Question: Im trying to figure out the problem with the PHP code for submit form, im doing for my friend. It is sending the emails through, but the problem is that the receiver gets a very odd email address. I am attaching an image to have a closer look.
My PHP code is:
'''
<?php
$error = false;
$sent = false;
if(isset($_Post['name'])) {
if(empty($_Post['name']) || empty($_Post['email']) || empty($_Post['comments'])) {
$error = true;
} else {
$to = "linardsberzins@gmail.com";
$name = trim($_Post['name']);
$email = trim($_Post['email']);
$comments = trim($_Post['comments']);
$subject = "Contact Form";
$messages = "Name: $name
Email: $email
Comments: $comments";
$headers = 'MIME-Version: 1.0' . "
";
$headers .= 'Content-type: text/html; charset=iso-8859-1' . "
";
$headers .= "From:" . $name . "
";
$mailsent = mail($to, $subject, $messages, $headers);
if($mailsent) {
$sent = true;
}
}
}
?>
'''
Many thanks
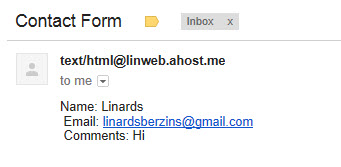
Answer: It should be like this 'Sender <HIS@EXAMPLE.COM>':
'''
$headers .= 'From: '.$name.' <'.$email.'>' . "
";
'''